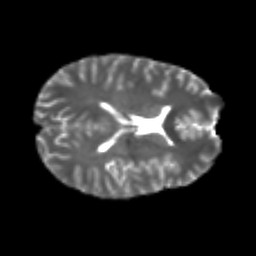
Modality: T2w
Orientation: axial
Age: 24
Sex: male
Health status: healthy
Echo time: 0.074 s